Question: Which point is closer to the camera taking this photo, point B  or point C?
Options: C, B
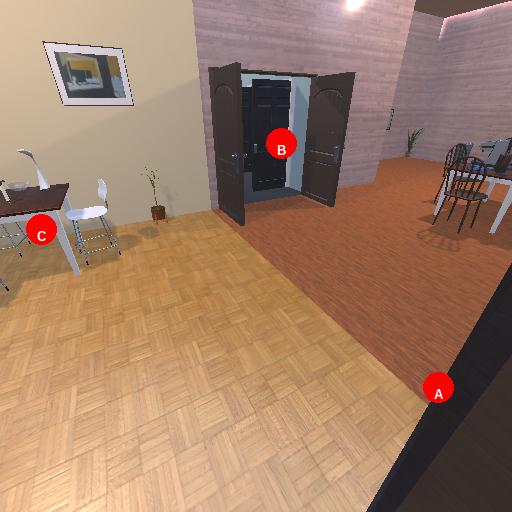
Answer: C